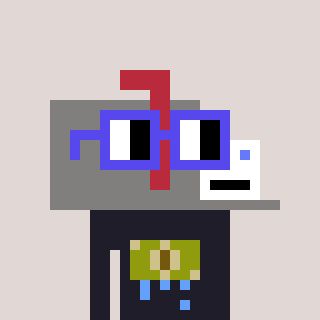
a pixel art character with square blue glasses, a mailbox-shaped head and a grayscale-colored body on a warm background